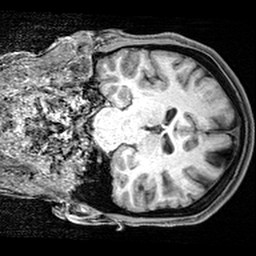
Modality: T1w
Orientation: coronal
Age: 30
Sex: female
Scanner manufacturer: siemens
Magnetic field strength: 3 T
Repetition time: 2.4 s
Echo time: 0.0022 s